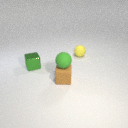
small yellow rubber sphere to the right of small green metal cube